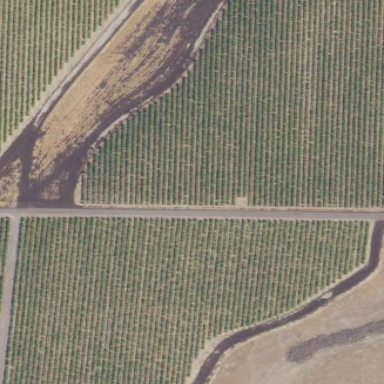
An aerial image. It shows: Vineyard where grapes are grown.